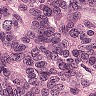
Metastatic tissue present: yes